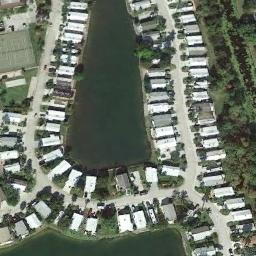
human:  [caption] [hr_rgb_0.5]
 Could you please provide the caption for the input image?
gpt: The mobile home park has lots of neatly arranged white mobile homes and a lake is surrounded by these mobile homes .

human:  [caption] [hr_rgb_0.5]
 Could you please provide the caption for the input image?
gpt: Many buildings of different shapes and sizes are in mobile home parks .

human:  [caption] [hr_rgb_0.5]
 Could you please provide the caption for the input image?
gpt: There are nine mobile homes here .

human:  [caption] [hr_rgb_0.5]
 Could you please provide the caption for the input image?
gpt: The mobile home park is on the grass next to some trees .

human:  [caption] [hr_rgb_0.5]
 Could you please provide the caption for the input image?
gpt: There are many white buildings around a lake in the mobile home park .